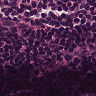
Metastatic tissue present: no